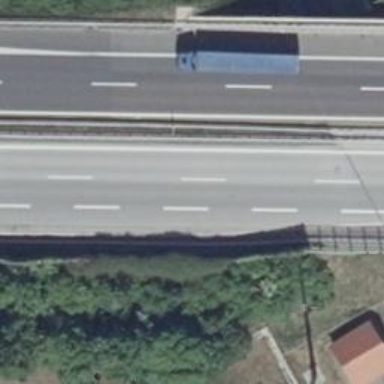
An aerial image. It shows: Motorway with concrete surface.